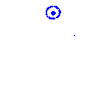
Particle: kaon